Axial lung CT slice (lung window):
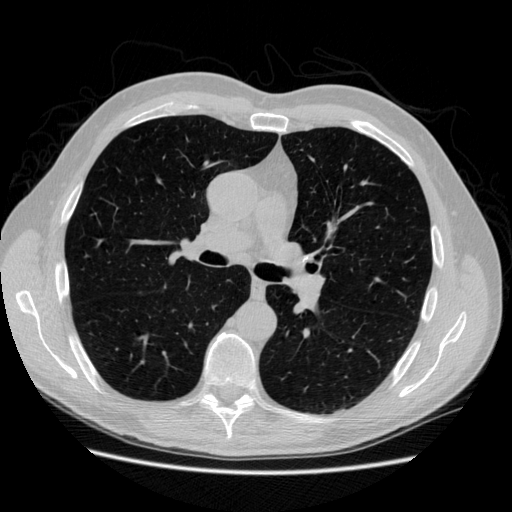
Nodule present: no